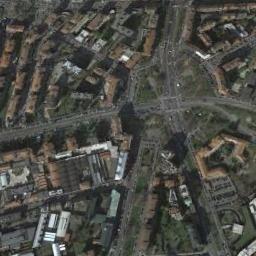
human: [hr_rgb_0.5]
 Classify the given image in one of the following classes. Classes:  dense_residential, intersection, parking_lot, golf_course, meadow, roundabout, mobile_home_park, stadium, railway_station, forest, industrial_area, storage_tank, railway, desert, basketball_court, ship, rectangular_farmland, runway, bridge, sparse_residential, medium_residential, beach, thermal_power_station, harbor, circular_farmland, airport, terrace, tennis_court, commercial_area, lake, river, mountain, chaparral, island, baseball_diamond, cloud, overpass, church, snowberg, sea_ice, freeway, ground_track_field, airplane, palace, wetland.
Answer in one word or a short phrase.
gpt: roundabout